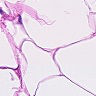
Metastatic tissue present: no